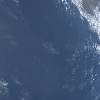
Label: water